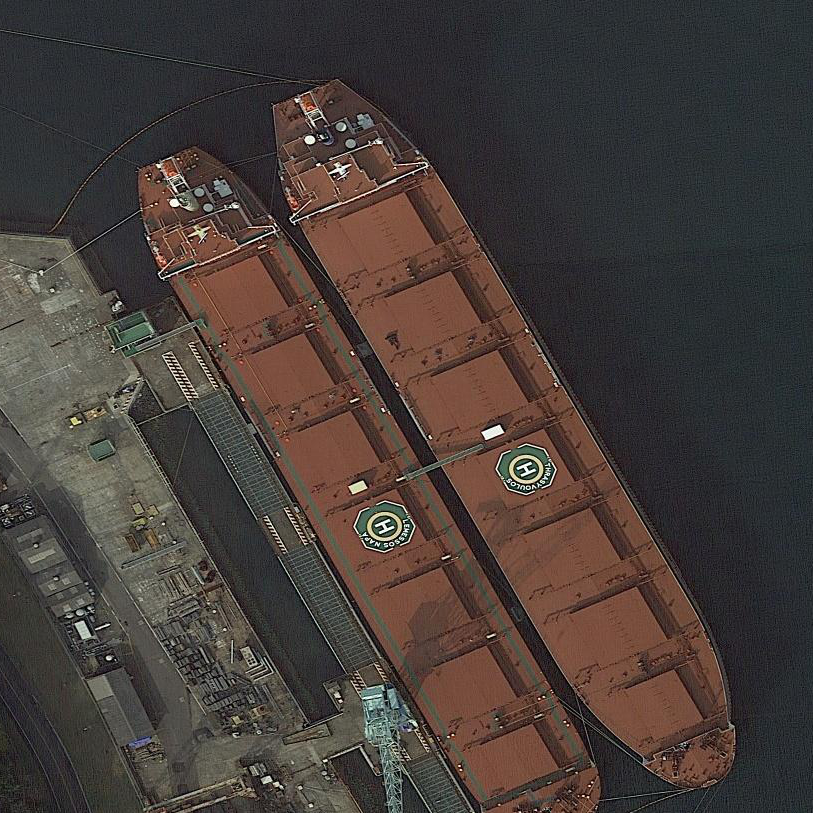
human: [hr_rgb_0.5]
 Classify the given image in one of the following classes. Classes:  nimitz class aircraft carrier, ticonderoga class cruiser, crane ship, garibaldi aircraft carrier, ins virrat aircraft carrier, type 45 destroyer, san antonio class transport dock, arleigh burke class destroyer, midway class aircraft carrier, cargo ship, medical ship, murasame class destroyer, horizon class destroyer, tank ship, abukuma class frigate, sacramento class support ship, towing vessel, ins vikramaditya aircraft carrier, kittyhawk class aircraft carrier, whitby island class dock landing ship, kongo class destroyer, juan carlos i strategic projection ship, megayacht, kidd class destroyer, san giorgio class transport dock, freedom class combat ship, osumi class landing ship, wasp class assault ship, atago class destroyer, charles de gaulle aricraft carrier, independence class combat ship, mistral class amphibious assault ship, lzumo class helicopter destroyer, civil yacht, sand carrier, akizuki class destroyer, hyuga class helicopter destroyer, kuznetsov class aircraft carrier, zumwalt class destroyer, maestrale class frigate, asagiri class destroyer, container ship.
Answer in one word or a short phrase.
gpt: Cargo ship